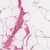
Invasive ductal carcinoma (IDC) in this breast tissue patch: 0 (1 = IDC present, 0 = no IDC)